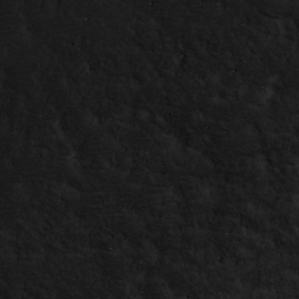
Label: non_frost